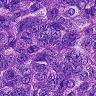
Metastatic tissue present: yes